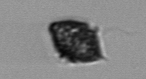
Label: Kryptoperidinium_triquetrum